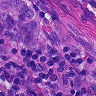
Metastatic tissue present: yes